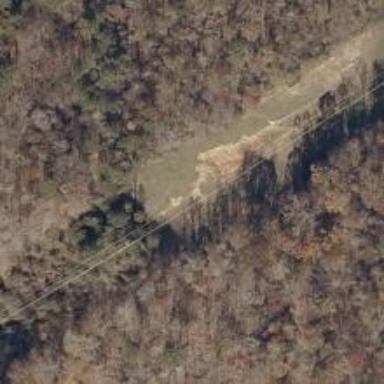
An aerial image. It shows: Power pole.